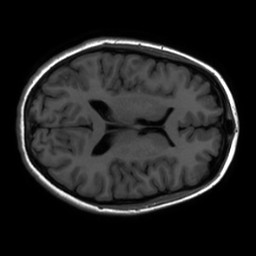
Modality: inplaneT1
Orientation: axial
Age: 18
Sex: female
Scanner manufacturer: ge
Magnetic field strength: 3 T
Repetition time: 2.297 s
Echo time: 0.02273 s